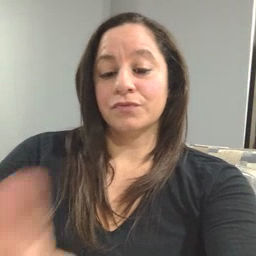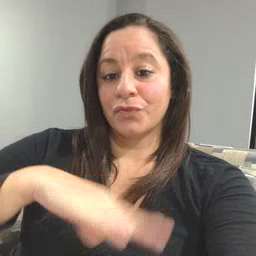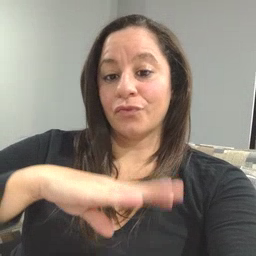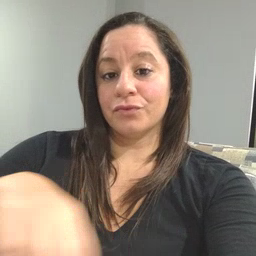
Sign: fall